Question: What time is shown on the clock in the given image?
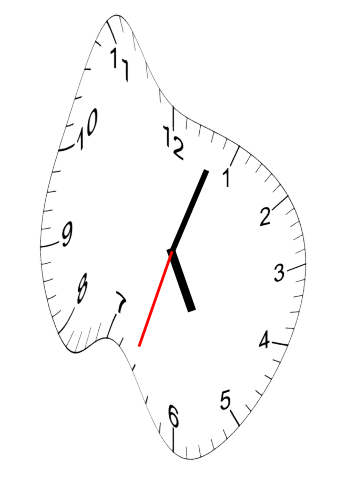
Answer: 05:03:33